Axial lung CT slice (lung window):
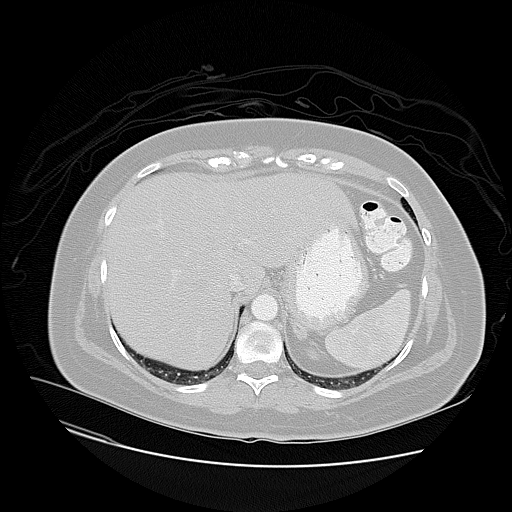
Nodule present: no